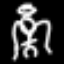
Label: angel